Question: ### Container registry setup
I use the following Dockerfile to create an image that I then push to google cloud container registry as a private image. I want to run my CD workflow in my workflow so that I can fetch deployment credentials that I store within my image.
> Not sure if this is the safest method to be managing sensitive files such as '.jks' files I need to deploy my app to play store. I'd appreciate it if anyone could shed some light on this as well (Not sure if I should move this side note to a different SO question).
'''
FROM ubuntu:latest
COPY Gemfile .
COPY Gemfile.lock .
COPY fastlane/ ./fastlane/
'''
### Workflow configuration
Following is the contents of my workflow configuration in '.github/workflows/main.yml'. <URL>.
'''
# This is a basic workflow to help you get started with Actions
# [ ... ]
jobs:
build:
runs-on: ubuntu-latest
container:
image: gcr.io/positive-affirmations-313800/droid-deploy-env:latest
credentials:
username: _json_key
password: ${{ secrets.GCR_JSON_KEY }}
steps:
- uses: actions/checkout@v2
working-directory: $HOME
- uses: actions/setup-java@v1
working-directory: $HOME
with:
java-version: '12.x'
- uses: subosito/flutter-action@v1
working-directory: $HOME
with:
flutter-version: '2.0.5'
# [ ... ]
'''
### Error occured :(
But I keep getting this error:
> Full logs available <URL>

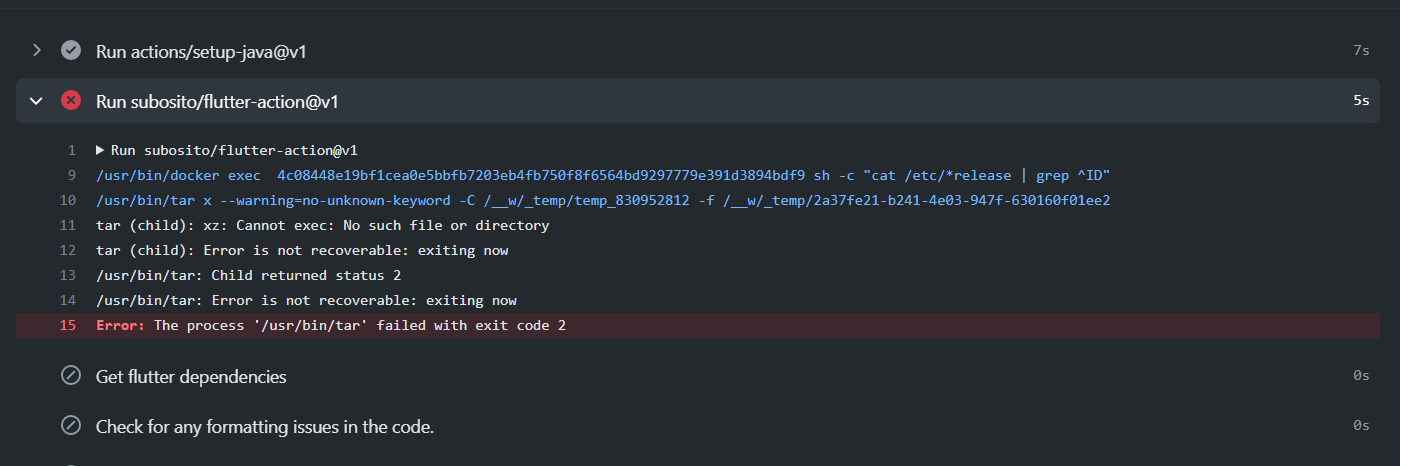
Answer: I found the solution to the problem.
I was just missing xz-utils on my container so I updated my docker image to install it
> Referenced from the related <URL>
'''
FROM ubuntu:latest
RUN apt-get update && apt-get install -y xz-utils git android-sdk && rm -rf /var/lib/apt/lists/*
COPY Gemfile .
COPY Gemfile.lock .
COPY fastlane/ ./fastlane/
'''